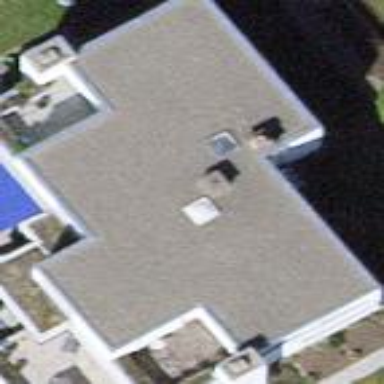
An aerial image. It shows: Building.